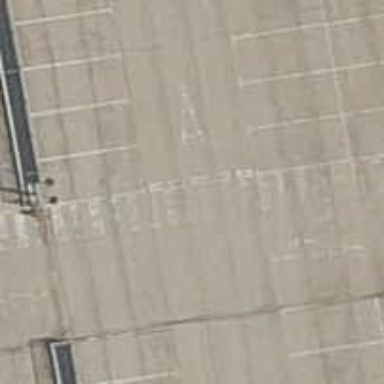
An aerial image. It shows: Road serving as parking aisle.